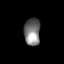
Tissue: lung
Cell type: Epithelial cells
Senescence score: 0.2395
Nuclear area (px): 431
Mean DAPI intensity: 122.694